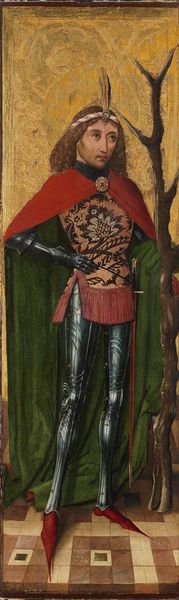
Titel: Der Heilige Achatius
Künstler: Augsburger Meister
Standort: Karlsruhe
Institution: Staatliche Kunsthalle Karlsruhe
Schlagwörter: baum, blau, feder, fuß, gemälde, hand, kopf, körper, mann, umhang, gelb, grün, äste, braun, bunt, haar, handschuh, handschuhe, hintergrund, kariert, mund, nase, blick, rot, muster, ornament, bart, hose, jacke, wand, arm, arme, augen, band, federn, gesicht, haarschmuck, samt, silber, spitze, stirnband, vollbart, bild, portrait, porträt, öl, ast, baumstamm, stamm, zweige, boden, futter, gewand, gold, haare, mantel, stehend, innen, brosche, diadem, gotik, haarreif, locken, reiter, stock, skulptur, statue, beine, man, pflaster, fußboden, schuhe, stab, kahl, haarband, könig, spitz, detail, ornamente, metall, nadel, weste, halskette, grun, rechtecke, schimmer, spange, panzer, medaillon, fliesen, schwert, waffe, helm, kacheln, mosaik, schuh, ritter, brokat, fürst, rüstung, altar, geometrisch, schuhspitzen, harnisch, leder, mittelalter, wams, romanik, prinz, heiliger, maum, heilige, federschmuck, golden, aufklärung, fließen, heilig, cape, kopfschmuck, punziert, pulli, goldgrund, punze, beinschiene, schnabelschuhe, gefliest, shuhe, steinfußboden, fibel, bodenfliese, tafelmalerei, stirnreif, flugel, patron, goldhintergrund, helb, schnabelschuh, spitze schuhe, spitzschuhe, renesance, h, rot und grün, brokatmantel, dürrer baum, wappenrock, wambs, gerasterter boden, pullig, bizanz, grünes futter